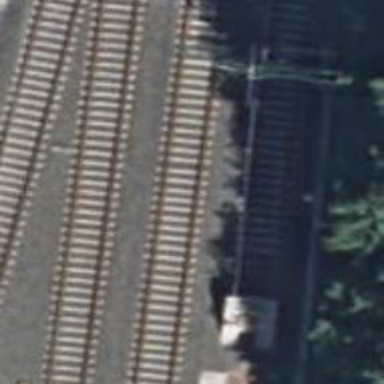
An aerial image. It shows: Siding railway line with electrified contact line for the trains.